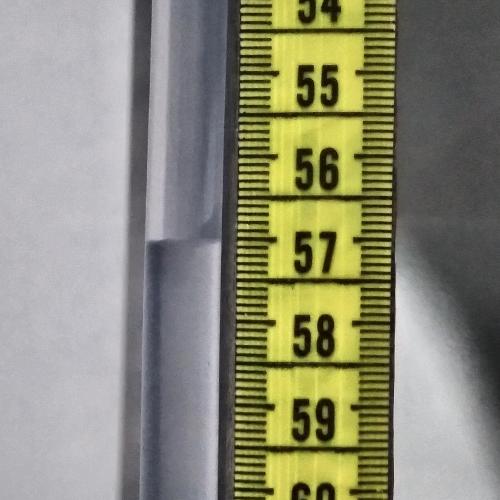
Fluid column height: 57.0 cm